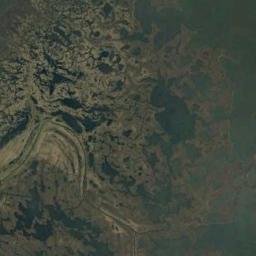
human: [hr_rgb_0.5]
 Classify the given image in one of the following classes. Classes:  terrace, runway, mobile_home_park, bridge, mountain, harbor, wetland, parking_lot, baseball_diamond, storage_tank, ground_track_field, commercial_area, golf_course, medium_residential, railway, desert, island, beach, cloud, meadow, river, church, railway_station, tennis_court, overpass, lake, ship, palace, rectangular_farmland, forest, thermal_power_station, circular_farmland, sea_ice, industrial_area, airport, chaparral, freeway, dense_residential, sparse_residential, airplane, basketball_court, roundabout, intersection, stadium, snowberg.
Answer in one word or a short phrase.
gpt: wetland